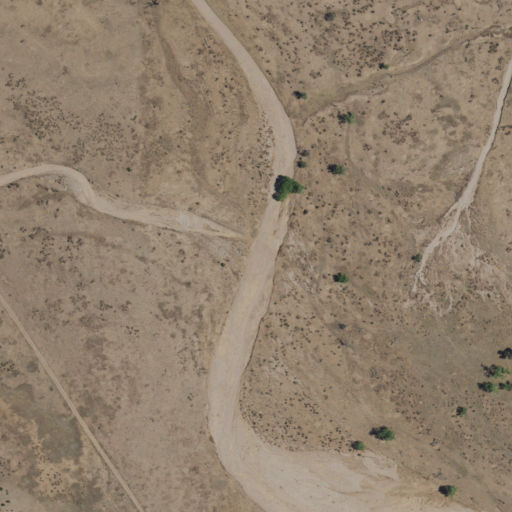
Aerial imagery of valley in New Mexico named Wahoo Canyon containing shrub and grassland